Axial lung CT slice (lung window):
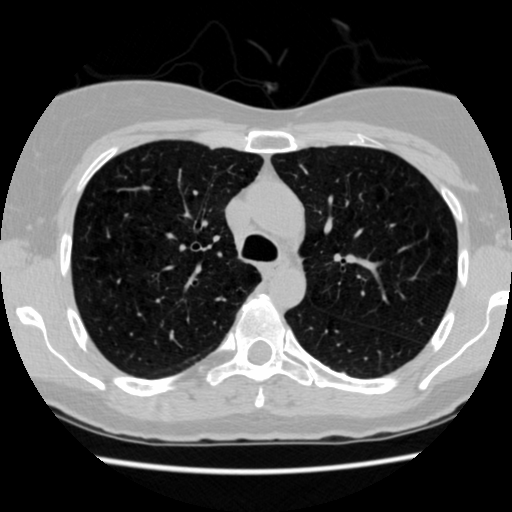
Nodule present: no